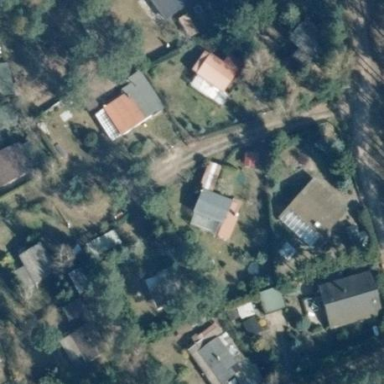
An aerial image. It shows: Residential area.